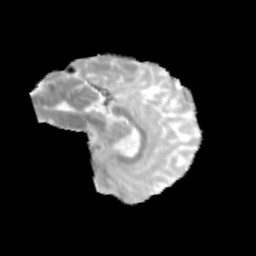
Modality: MD
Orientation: sagittal
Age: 12
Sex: male
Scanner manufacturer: siemens
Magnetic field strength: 3 T
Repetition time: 3.8 s
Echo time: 0.07 s